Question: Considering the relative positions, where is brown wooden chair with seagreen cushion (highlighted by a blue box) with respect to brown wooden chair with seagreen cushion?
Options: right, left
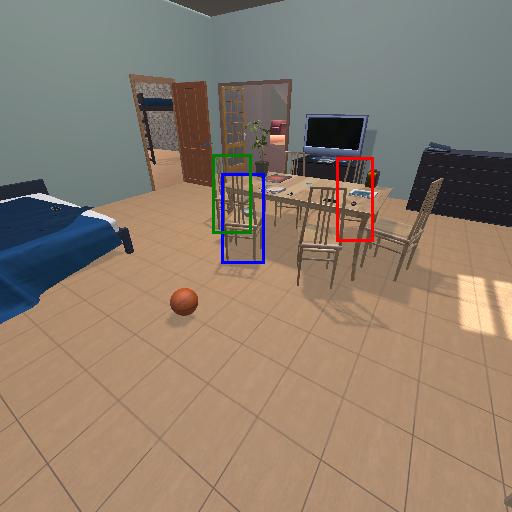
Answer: right